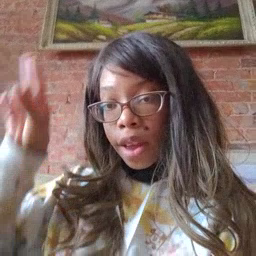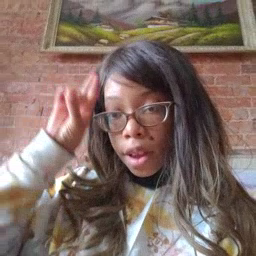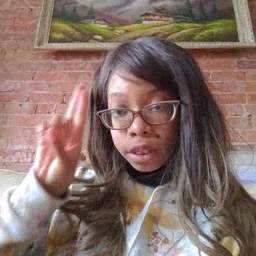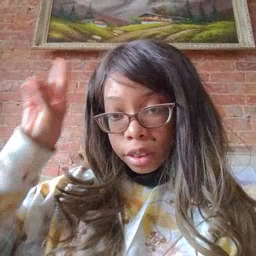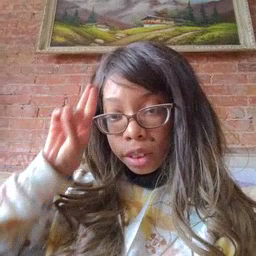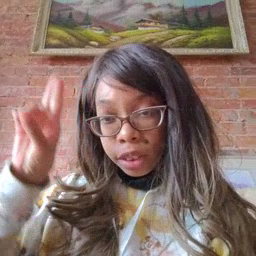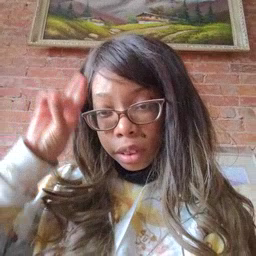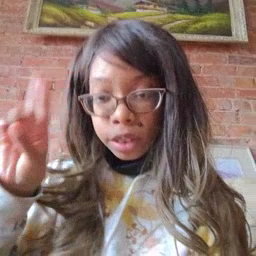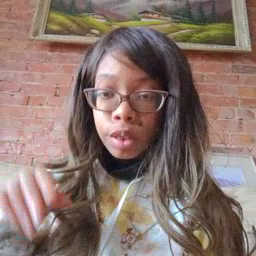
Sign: uncle